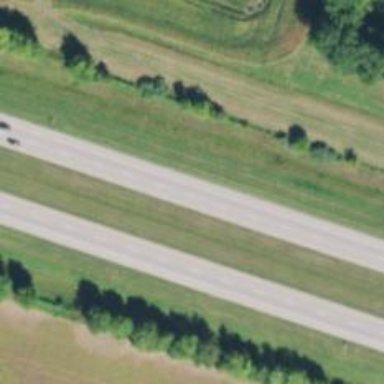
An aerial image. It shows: This image shows trunk highway that functions as expressway.